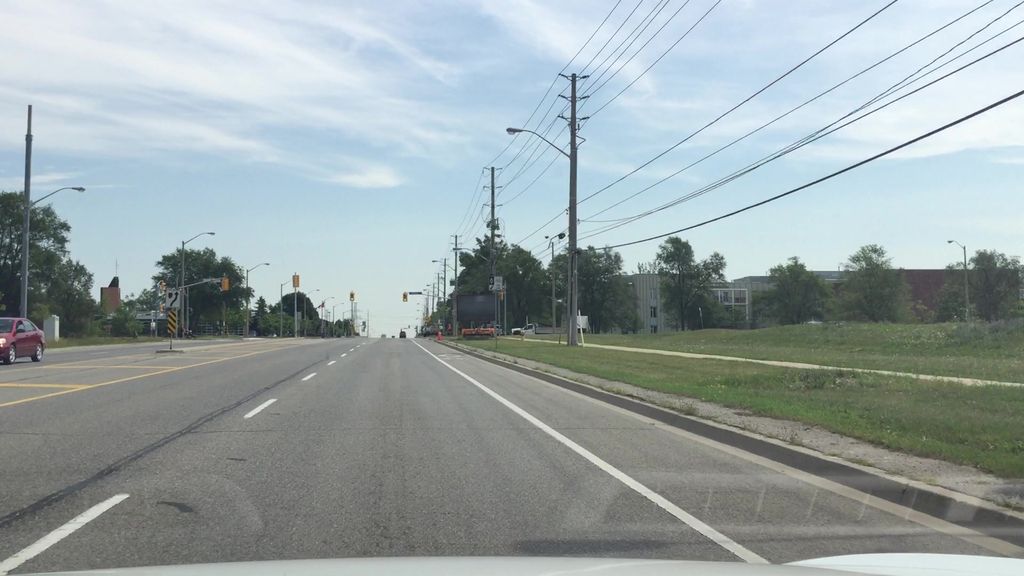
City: toronto